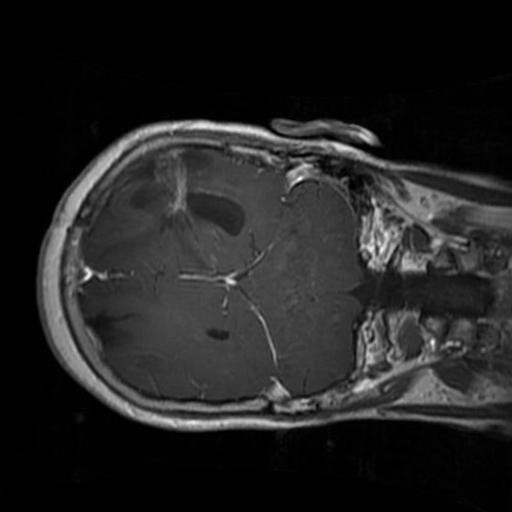
Label: brain_glioma